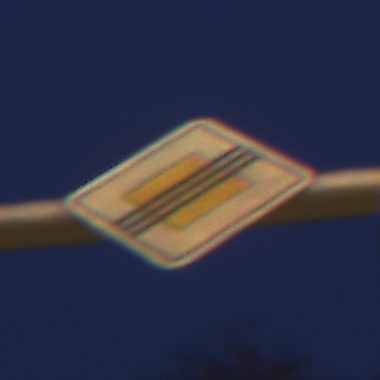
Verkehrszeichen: EndeVorfahrtsstrasse
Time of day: Night
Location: Outdoor (Urban)
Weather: Clear
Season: NotSpecified
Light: Artificial